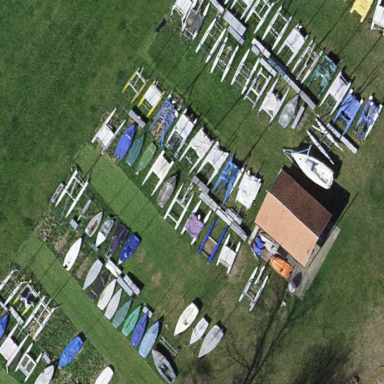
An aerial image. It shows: Boat storage area.